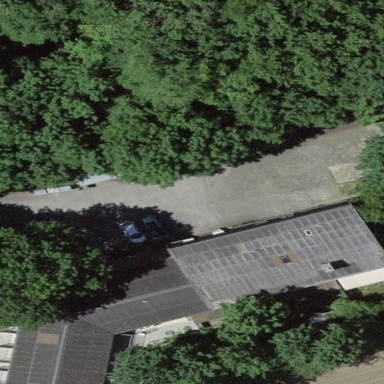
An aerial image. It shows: Animal shelter building.